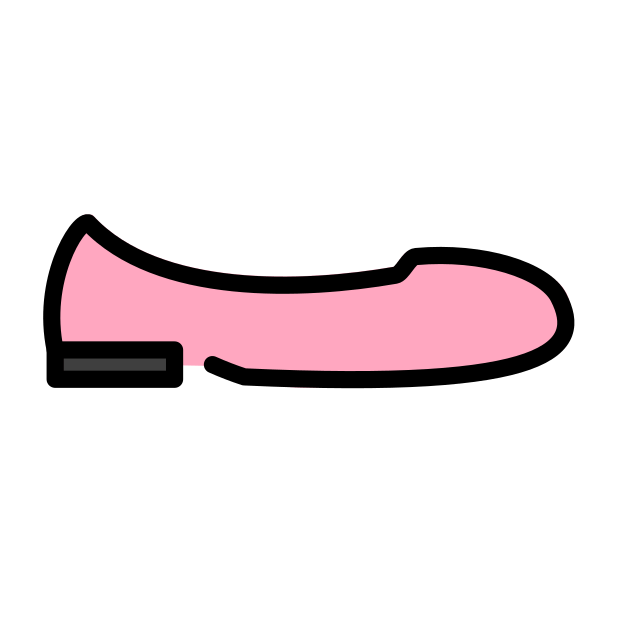
flat shoe